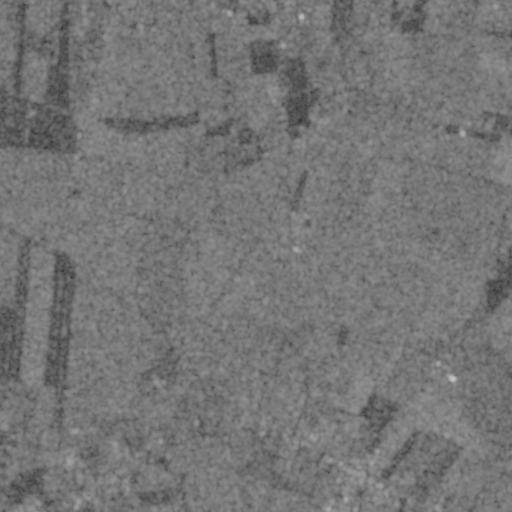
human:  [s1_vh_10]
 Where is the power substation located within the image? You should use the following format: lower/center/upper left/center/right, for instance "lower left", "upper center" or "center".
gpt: The power substation is located in the upper right of the image.
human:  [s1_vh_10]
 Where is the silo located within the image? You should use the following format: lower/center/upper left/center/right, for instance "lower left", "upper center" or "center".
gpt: The silo is located in the lower right of the image.
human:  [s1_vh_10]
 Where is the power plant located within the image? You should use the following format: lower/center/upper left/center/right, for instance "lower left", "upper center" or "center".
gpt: There is no power plant in the image.

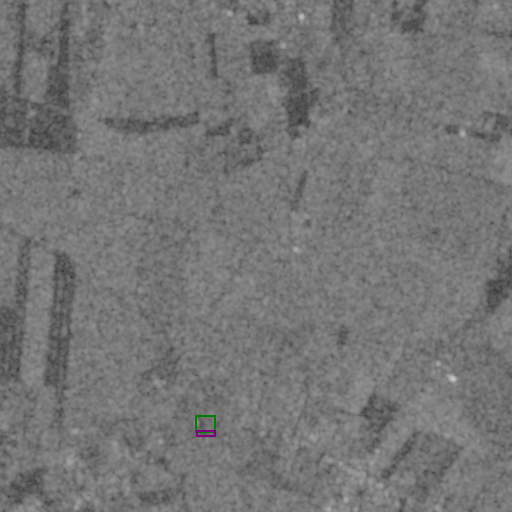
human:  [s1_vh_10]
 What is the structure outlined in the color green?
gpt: The structure outlined in green is a park.
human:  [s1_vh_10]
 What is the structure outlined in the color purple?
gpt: The structure outlined in purple is a parking lot.
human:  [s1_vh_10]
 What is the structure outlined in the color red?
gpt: There is no red outline.